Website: lowes
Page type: customer-info-address
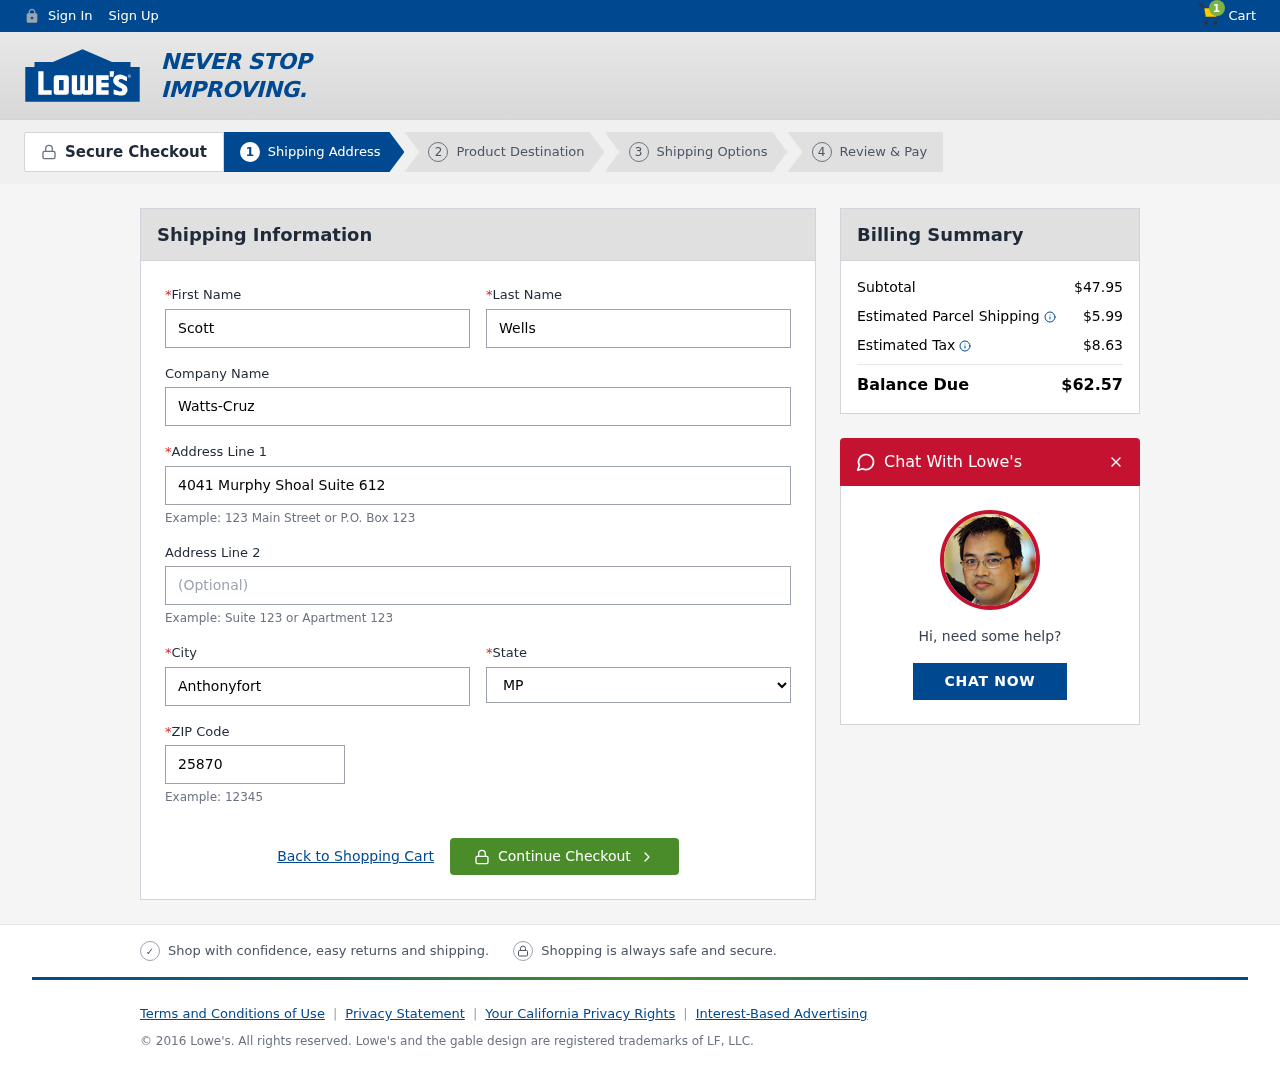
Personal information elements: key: PII_CITY
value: Anthonyfort
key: PII_COMPANY
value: Watts-Cruz
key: PII_FIRSTNAME
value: Scott
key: PII_LASTNAME
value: Wells
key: PII_POSTCODE
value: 25870
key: PII_STATE
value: MP
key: PII_STREET
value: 4041 Murphy Shoal Suite 612
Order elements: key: ORDER_NUM_ITEMS
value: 1
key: ORDER_SUBTOTAL
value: $47.95
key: ORDER_SHIPPING_COST
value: $5.99
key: ORDER_TAX
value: $8.63
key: ORDER_TOTAL
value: $62.57